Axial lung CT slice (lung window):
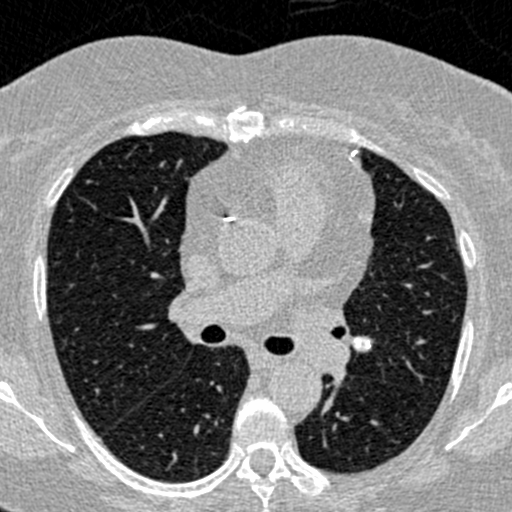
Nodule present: no